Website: crate-barrel
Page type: gifting
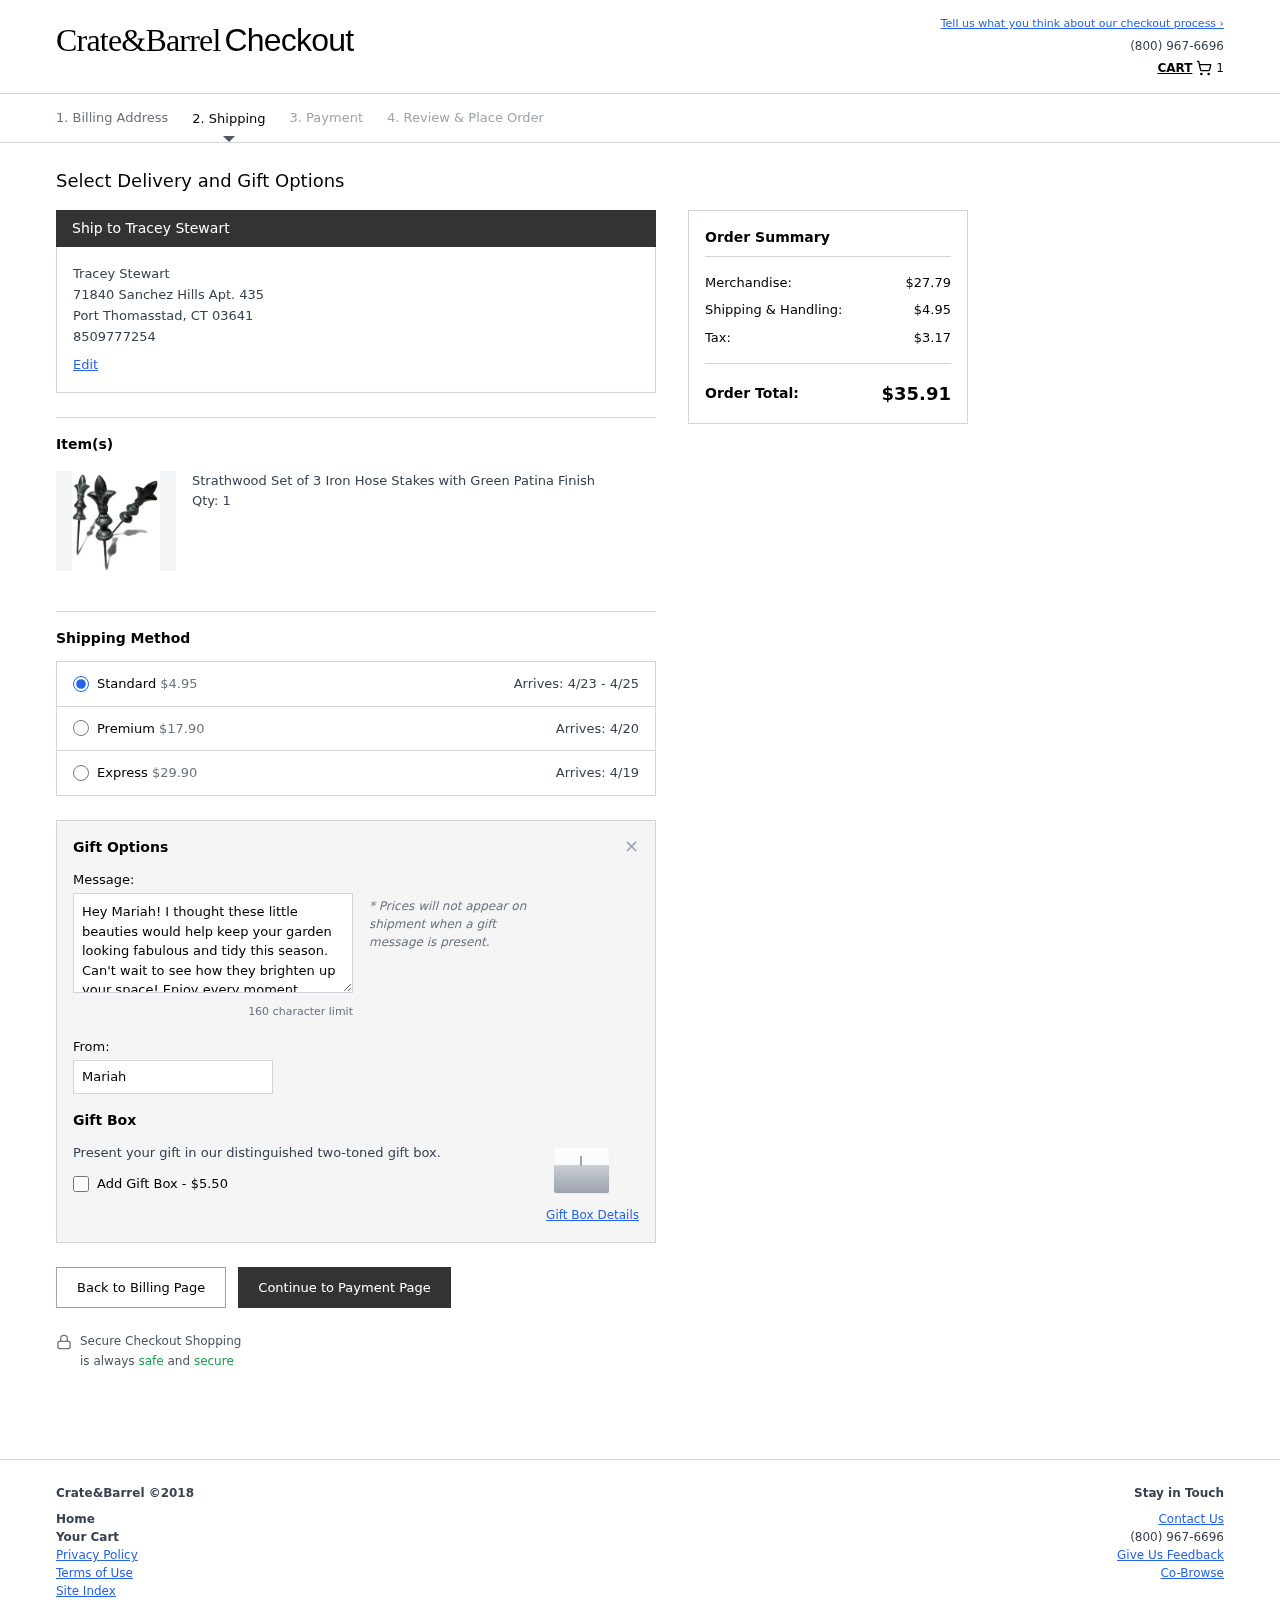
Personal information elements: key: PII_CITY
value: Port Thomasstad
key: PII_FULLNAME
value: Tracey Stewart
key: PII_GIFT_FIRSTNAME
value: Mariah
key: PII_GIFT_MESSAGE
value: Hey Mariah! I thought these little beauties would help keep your garden looking fabulous and tidy this season. Can't wait to see how they brighten up your space! Enjoy every moment outdoors!
Tracey
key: PII_PHONE
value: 8509777254
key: PII_POSTCODE
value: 03641
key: PII_STATE_ABBR
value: CT
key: PII_STREET
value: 71840 Sanchez Hills Apt. 435
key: PII_FULLNAME2
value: Tracey Stewart
Product elements: key: PRODUCT1_NAME
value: Strathwood Set of 3 Iron Hose Stakes with Green Patina Finish
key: PRODUCT1_QUANTITY
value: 1
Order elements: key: ORDER_NUM_ITEMS
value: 1
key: ORDER_SHIPPING_COST
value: $4.95
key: ORDER_DELIVERY_DATE_RANGE
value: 4/23 - 4/25
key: ORDER_PREMIUM_SHIPPING
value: $17.90
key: ORDER_PREMIUM_DATE
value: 4/20
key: ORDER_EXPRESS_SHIPPING
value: $29.90
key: ORDER_EXPRESS_DATE
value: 4/19
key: ORDER_SUBTOTAL
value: $27.79
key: ORDER_TAX
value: $3.17
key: ORDER_TOTAL
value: $35.91